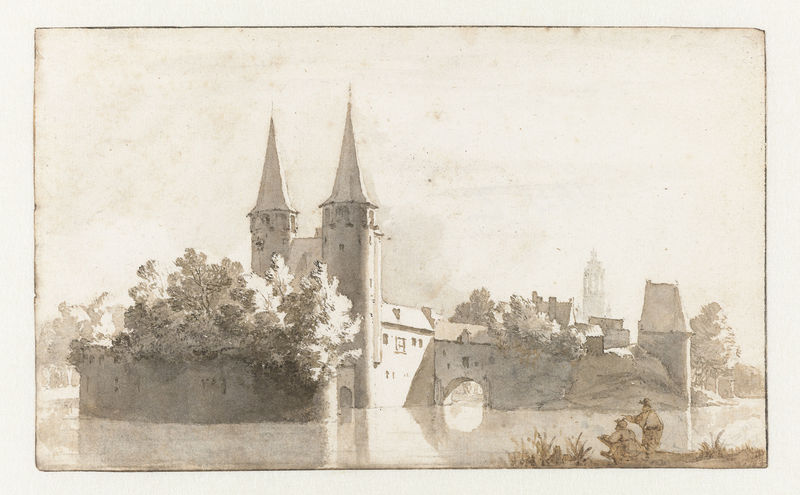
Titel: Gezicht op de Oostpoort te Delft
Künstler: Jan de Bisschop
Standort: Amsterdam
Institution: Rijksmuseum
Schlagwörter: baum, himmel, wasser, aquarell, bäume, fluss, landschaft, menschen, männer, dach, gebäude, schloss, natur, spiegelung, blatt, boot, rund, turm, papier, fischer, dächer, mauer, sepia, tor, burg, türme, dom, draußen, wanderer, wasserschloss, angler, kirhce, wasserburg